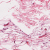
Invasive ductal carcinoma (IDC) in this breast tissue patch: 0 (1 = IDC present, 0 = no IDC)